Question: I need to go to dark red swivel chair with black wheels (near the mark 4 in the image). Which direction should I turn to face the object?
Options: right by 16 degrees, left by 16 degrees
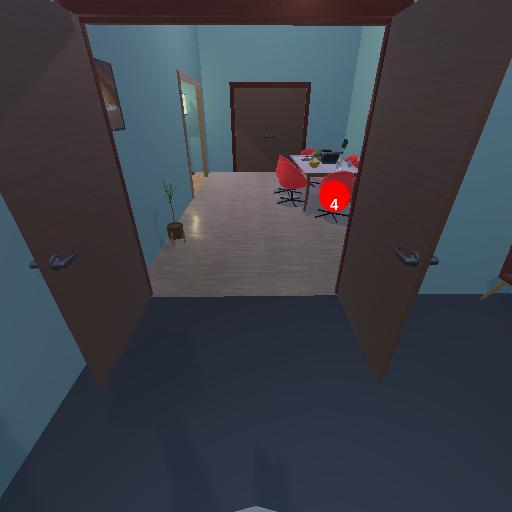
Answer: right by 16 degrees